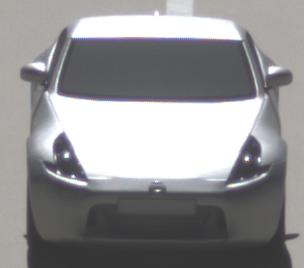
Make: Nissan
Model: 370Z Coupé
Detailed model: 370Z (Z34) Coupé
Model produced from: 2009/12
Model produced until: 2013/03
Doors: 3
Color: white
Road condition: dry road
Daytime: midday
Contrast: high contrast